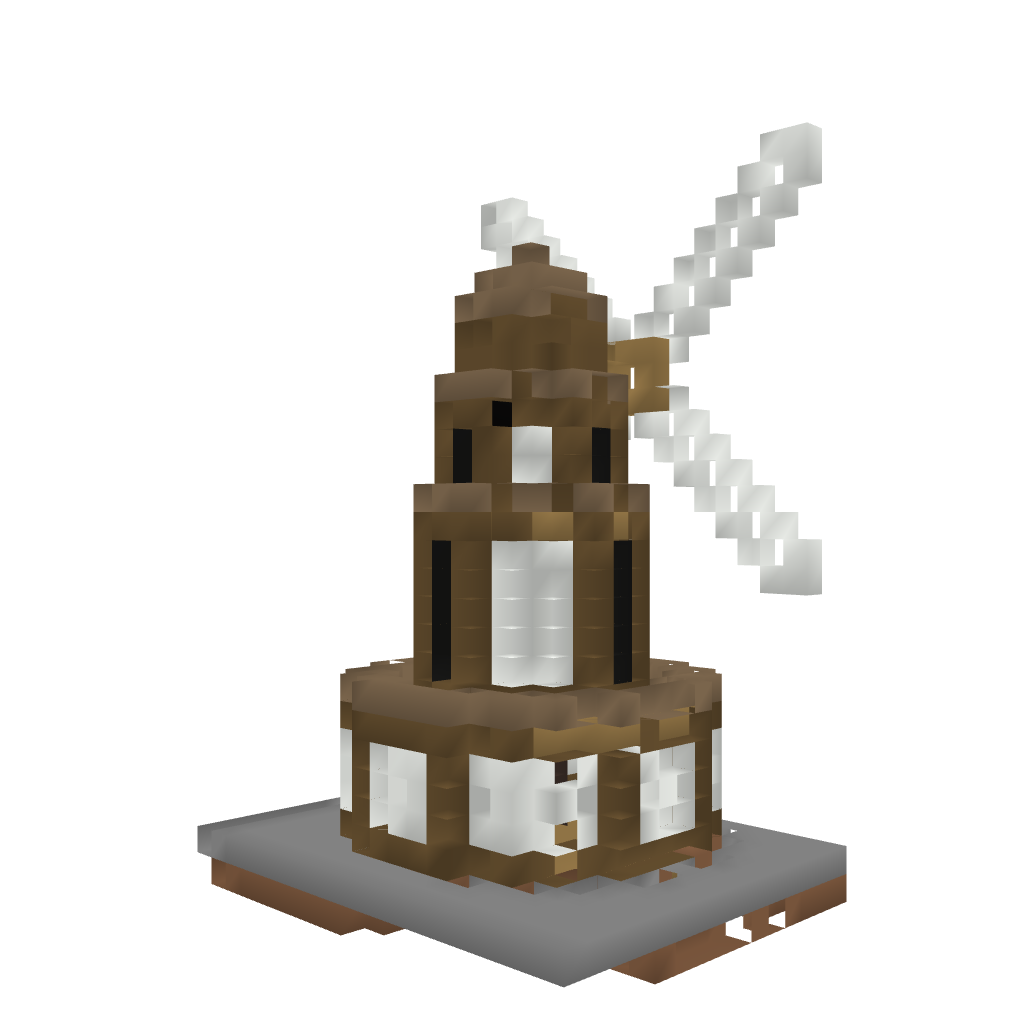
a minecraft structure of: Windmill